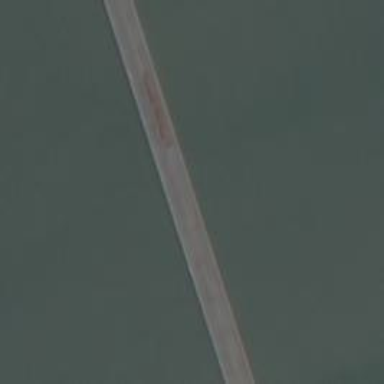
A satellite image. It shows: Service road on bridge.